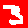
Digit: 3